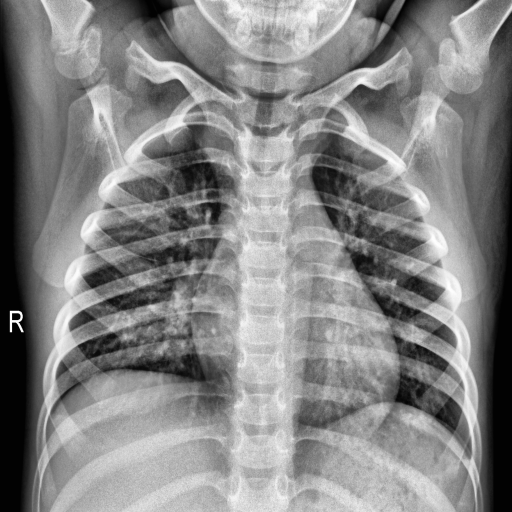
Finding: NORMAL